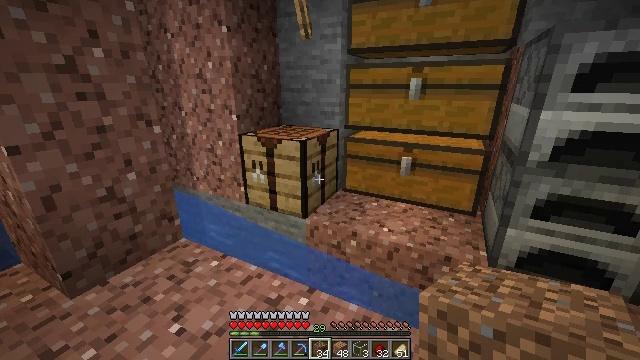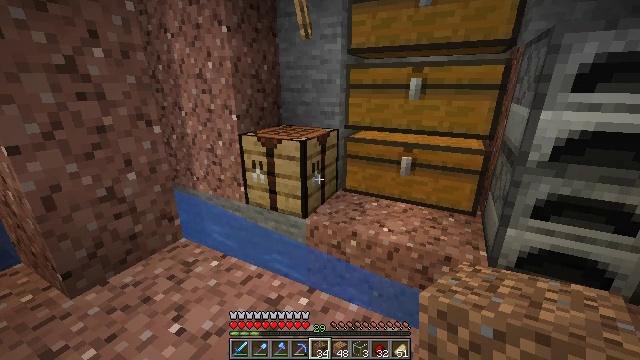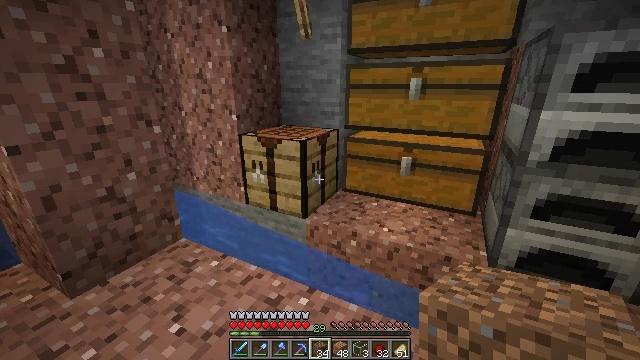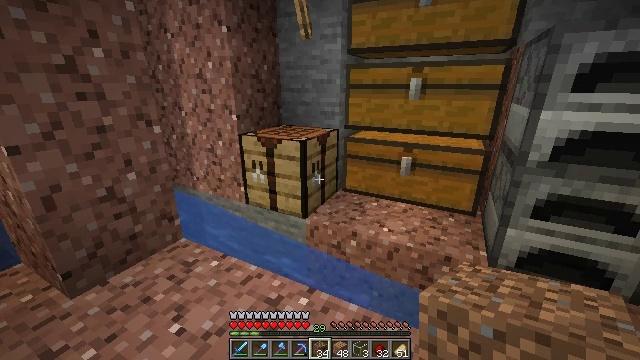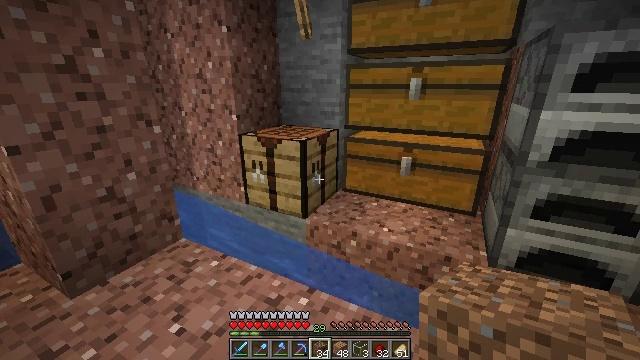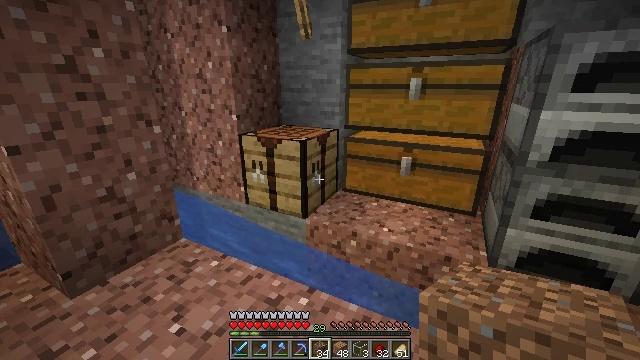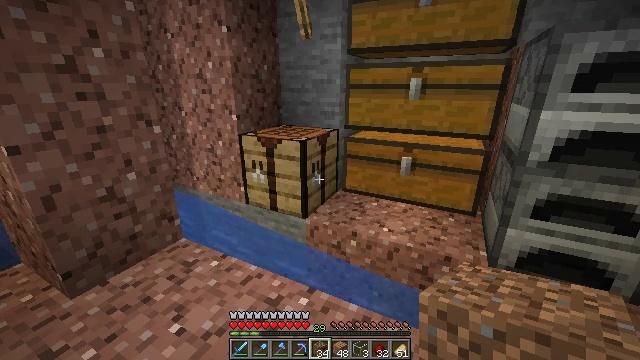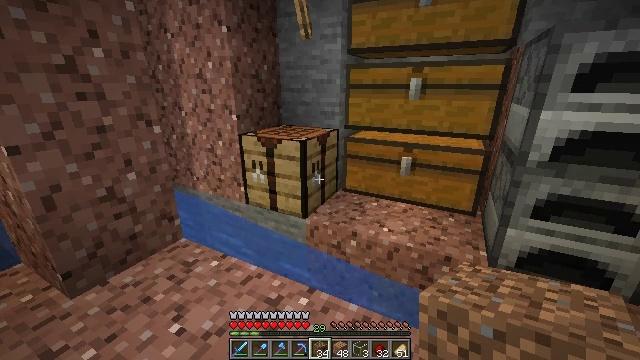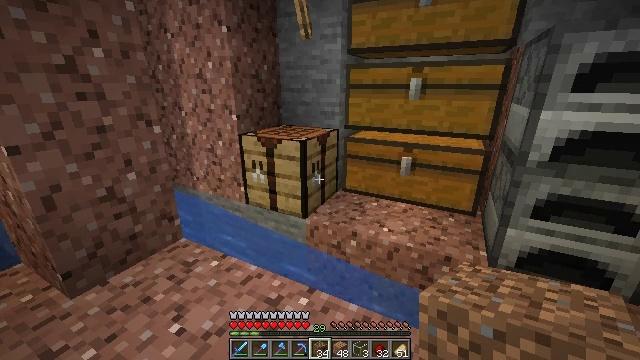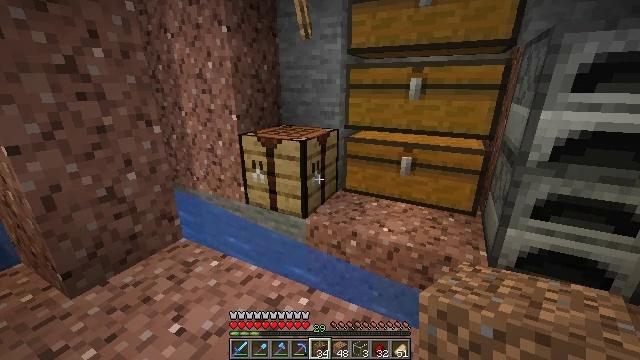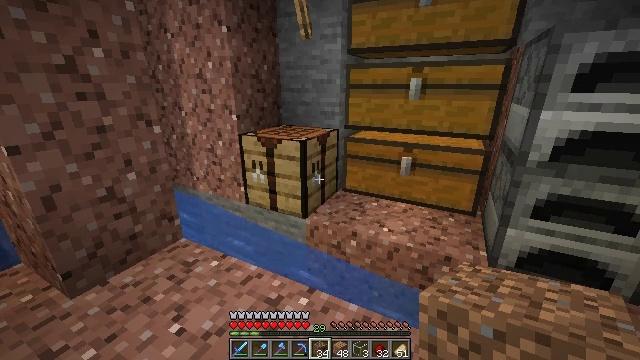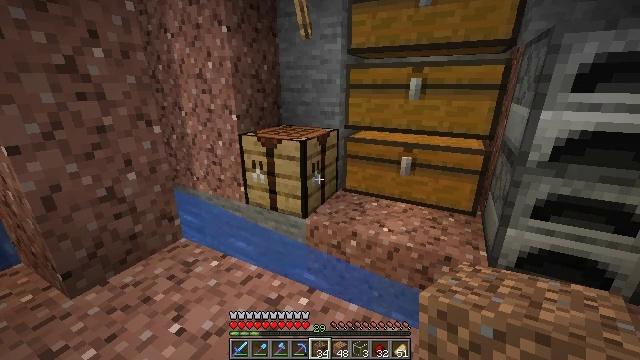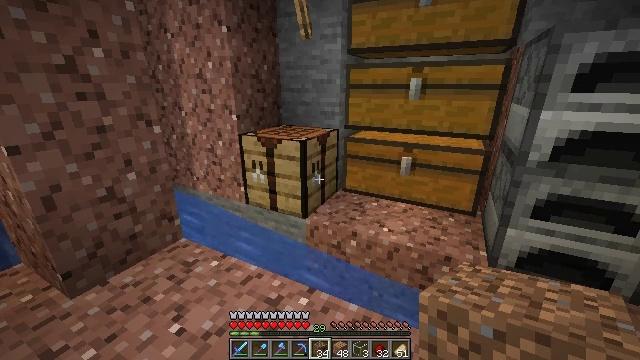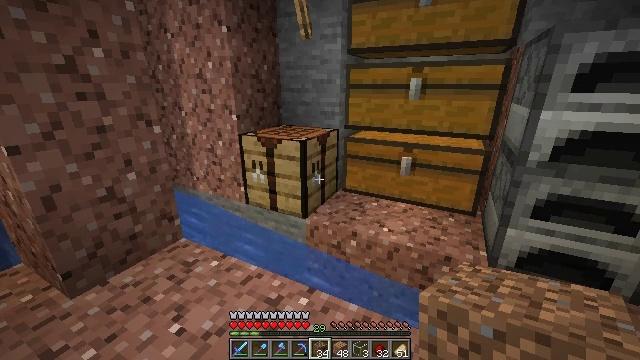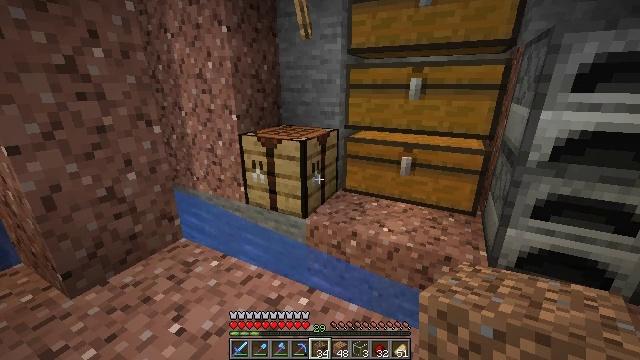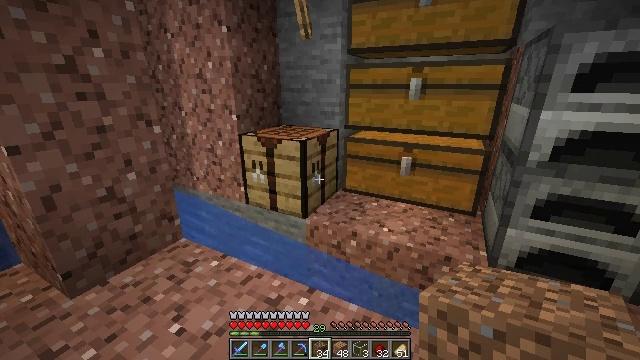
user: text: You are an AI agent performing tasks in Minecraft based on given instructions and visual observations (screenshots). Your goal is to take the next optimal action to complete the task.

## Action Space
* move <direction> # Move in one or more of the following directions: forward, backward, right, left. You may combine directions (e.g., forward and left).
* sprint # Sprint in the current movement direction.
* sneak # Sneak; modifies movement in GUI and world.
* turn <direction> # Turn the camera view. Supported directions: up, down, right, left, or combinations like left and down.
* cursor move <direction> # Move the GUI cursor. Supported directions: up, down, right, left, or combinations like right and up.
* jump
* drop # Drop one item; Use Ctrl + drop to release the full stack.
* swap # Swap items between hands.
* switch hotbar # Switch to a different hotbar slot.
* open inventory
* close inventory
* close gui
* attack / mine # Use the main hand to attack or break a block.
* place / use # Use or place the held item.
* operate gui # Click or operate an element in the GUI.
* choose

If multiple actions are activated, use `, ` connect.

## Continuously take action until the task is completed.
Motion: motion action
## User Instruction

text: Combine gold ingots to make a golden helmet.
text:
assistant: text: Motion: no_op
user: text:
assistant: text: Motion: no_op
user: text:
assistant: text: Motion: no_op
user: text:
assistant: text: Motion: no_op
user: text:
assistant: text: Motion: no_op
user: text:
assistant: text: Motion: no_op
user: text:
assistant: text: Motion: no_op
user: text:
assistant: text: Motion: no_op
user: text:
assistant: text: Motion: no_op
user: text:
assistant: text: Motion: no_op
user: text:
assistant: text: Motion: no_op
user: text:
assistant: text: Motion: no_op
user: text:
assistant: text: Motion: no_op
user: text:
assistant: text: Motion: no_op
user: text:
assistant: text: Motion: no_op
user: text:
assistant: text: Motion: no_op
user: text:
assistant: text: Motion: no_op
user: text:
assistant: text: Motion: no_op
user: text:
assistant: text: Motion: no_op
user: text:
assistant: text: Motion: no_op
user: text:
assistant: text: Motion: no_op
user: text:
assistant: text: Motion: no_op
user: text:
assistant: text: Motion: no_op
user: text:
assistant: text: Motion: no_op
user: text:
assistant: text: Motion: no_op
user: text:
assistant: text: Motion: no_op
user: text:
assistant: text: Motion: no_op
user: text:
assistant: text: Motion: no_op
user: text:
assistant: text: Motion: no_op
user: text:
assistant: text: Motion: no_op